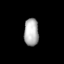
Tissue: lung
Cell type: Endothelial cells
Senescence score: 0.5882
Nuclear area (px): 391
Mean DAPI intensity: 177.816